Field crop: maize
Growth stage: 2
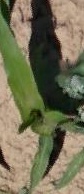
Species: maize